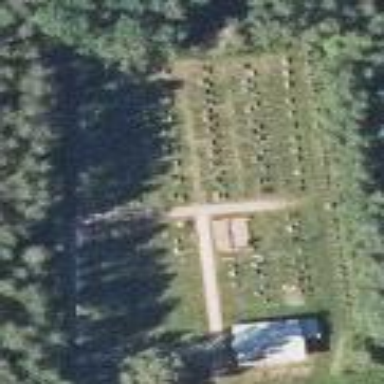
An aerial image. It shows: Cemetery.